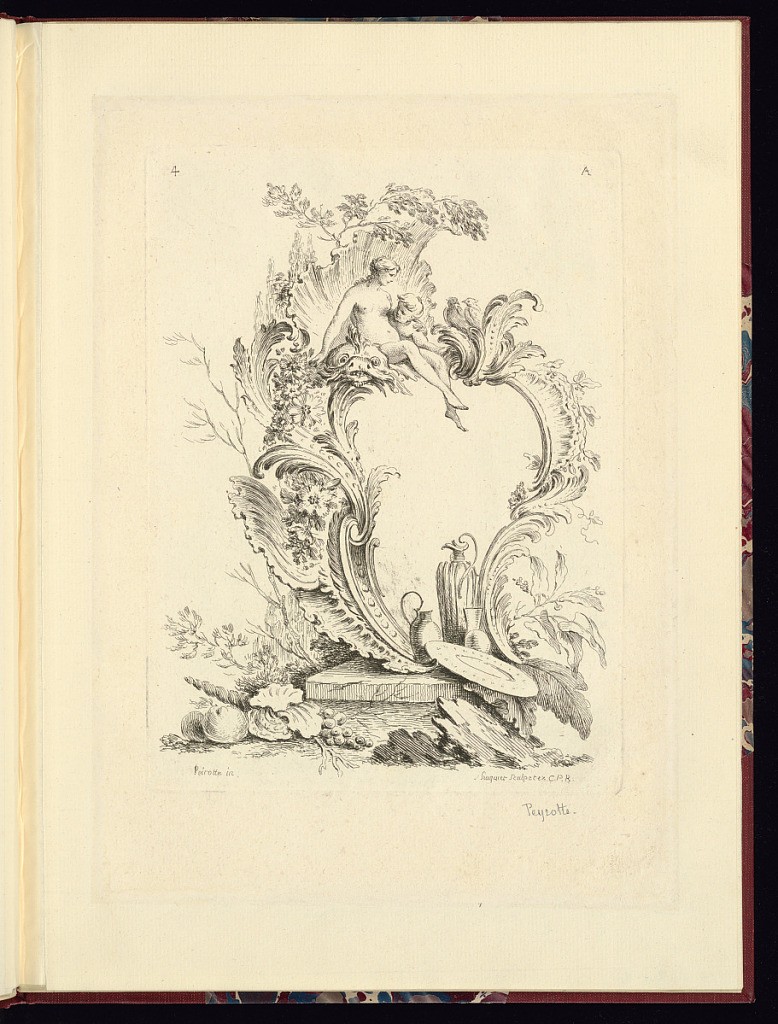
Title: Design for a Cartouche
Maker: Alexis Peyrotte, French, 1699–1769
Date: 1738–49
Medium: Etching on paper
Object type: Print
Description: Design for a cartouche formed by scrolling and undulating acanthus leaves, feathers, shells, and flowers, with ewers, and a plate in the lower section on a plinth at the base of the cartouche. Fruit, shells, and coral to the left. Trees in the background to the left. A naked female figure is seated atop the cartouche with a putto (child), and a dolphin, framed by a large shell. The plate is signed and numbered.